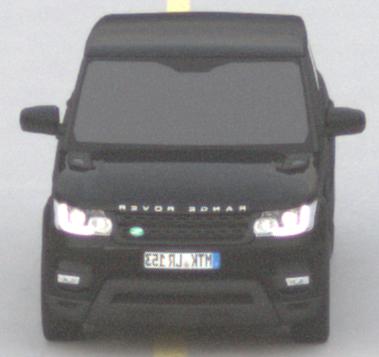
Make: Land Rover
Model: Range Rover Sport 5.0 V8 SC
Detailed model: Range Rover Sport (II)
Model produced from: 2013/09
Model produced until: 2015/07
Doors: 5
Color: black
Road condition: dry road
Daytime: sunrise or sunset
Contrast: low contrast